Question: I put javascript code in my main.js file. With the following:
<URL>
But checking in Firebug, I get this error:
''a is null'' in 29. line.

What's my problem?
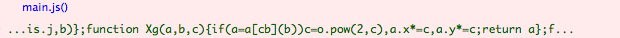
Answer: 'a is null' usually means your map is not initialized and you are trying to use it